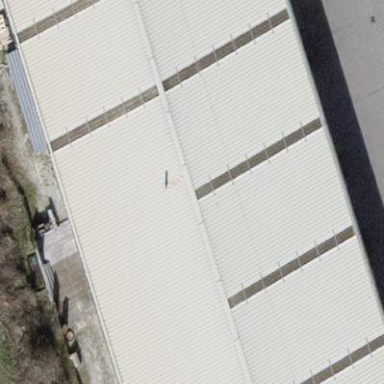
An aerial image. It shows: Warehouse.